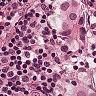
Metastatic tissue present: yes